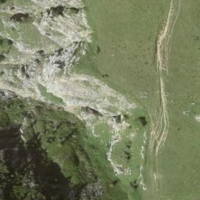
EUNIS habitat code: 26
Species observed at this site:
Carduelis citrinella
Pyrrhocorax graculus
Succisa pratensis
Turdus torquatus
Capra ibex